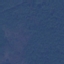
Land use / land cover class: Forest